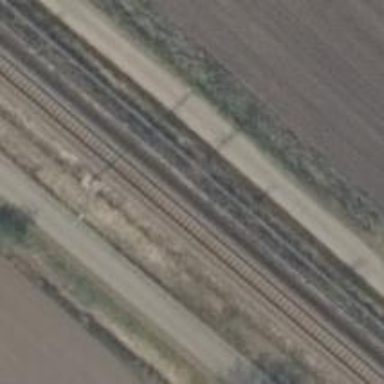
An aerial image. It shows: Railway milestone with catenary mast.